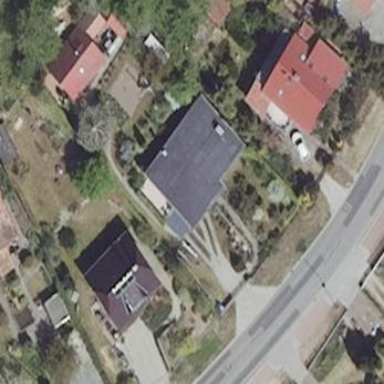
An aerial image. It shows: Residential building.